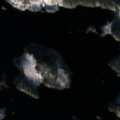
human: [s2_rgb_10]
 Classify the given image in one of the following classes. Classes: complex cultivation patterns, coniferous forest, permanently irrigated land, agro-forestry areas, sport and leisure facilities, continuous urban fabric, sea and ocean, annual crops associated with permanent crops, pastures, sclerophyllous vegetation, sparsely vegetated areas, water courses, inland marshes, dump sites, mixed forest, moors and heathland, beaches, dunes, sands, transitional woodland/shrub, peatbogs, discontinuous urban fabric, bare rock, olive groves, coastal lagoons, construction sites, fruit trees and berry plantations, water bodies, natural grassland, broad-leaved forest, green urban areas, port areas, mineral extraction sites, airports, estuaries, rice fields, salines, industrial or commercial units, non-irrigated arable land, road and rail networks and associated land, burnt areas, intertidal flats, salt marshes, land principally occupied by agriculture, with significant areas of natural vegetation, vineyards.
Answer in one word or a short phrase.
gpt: coniferous forest, mixed forest, water bodies